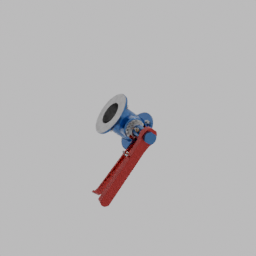
Label: mechanical